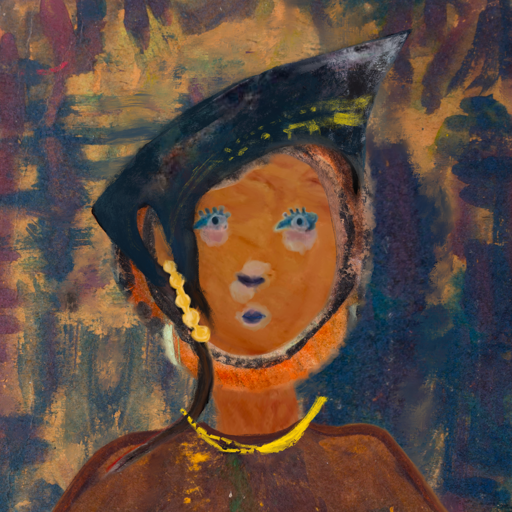
Background: InTheSun, Head And Neck Front: Pious_Lady, Face Front: Hill_Girl, Bust: Comrade, Hair Front: Childish, Head Accessory: Irani, Second Necklace: Blank, Necklace: Irani_1, Baby: Blank